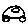
Label: car